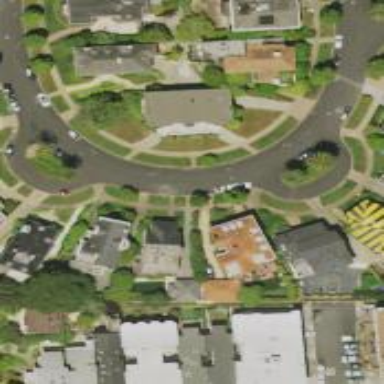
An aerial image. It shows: Residential road that intersects with roundabout.